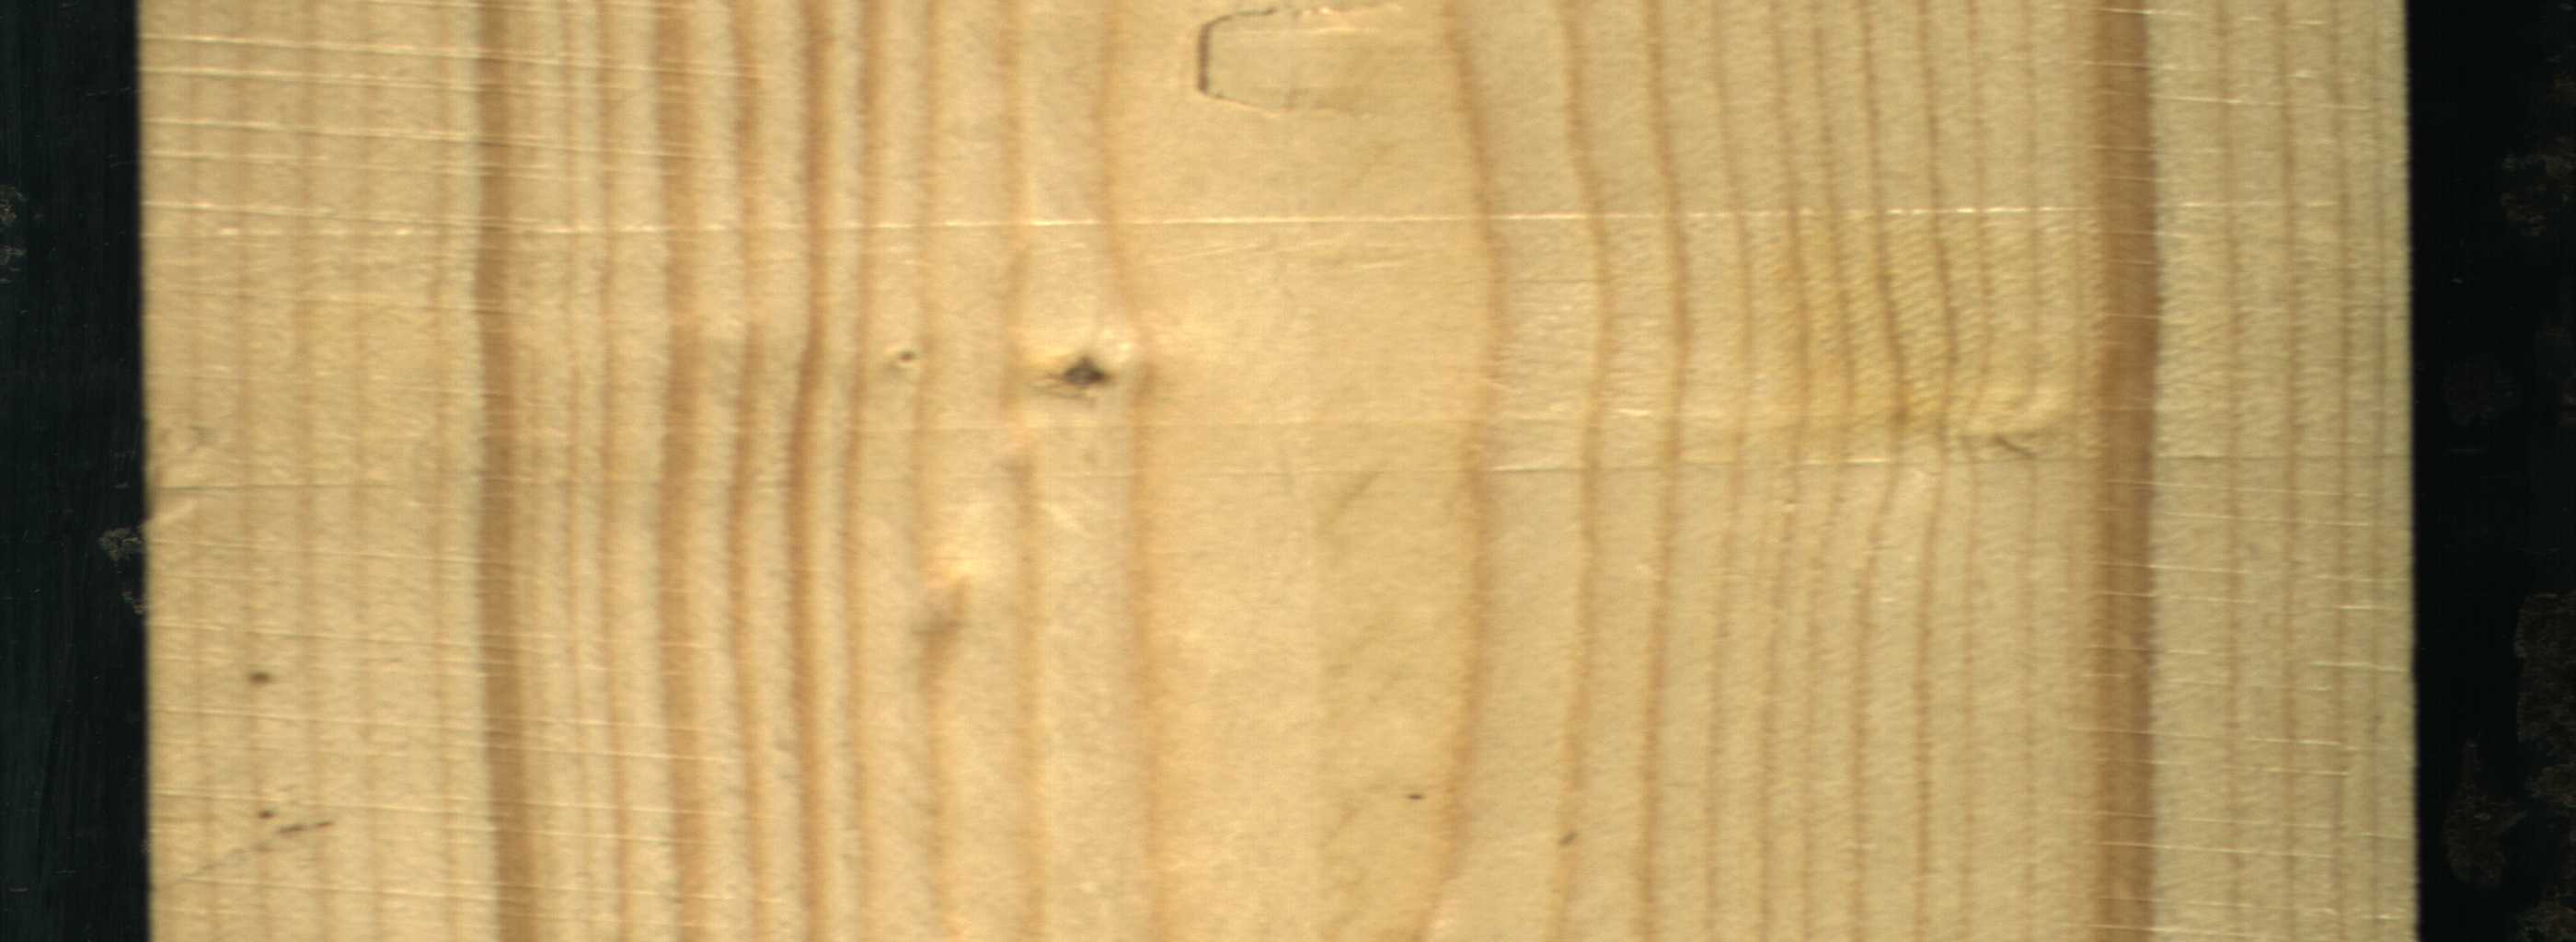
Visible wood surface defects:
Quartzity
Quartzity
Live_Knot